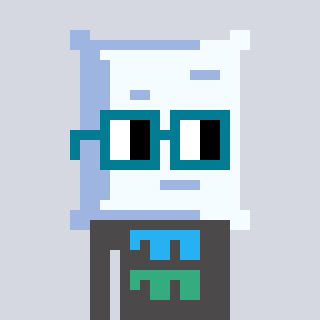
a pixel art character with square dark green glasses, a pillow-shaped head and a grayscale-colored body on a cool background